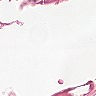
Metastatic tissue present: no